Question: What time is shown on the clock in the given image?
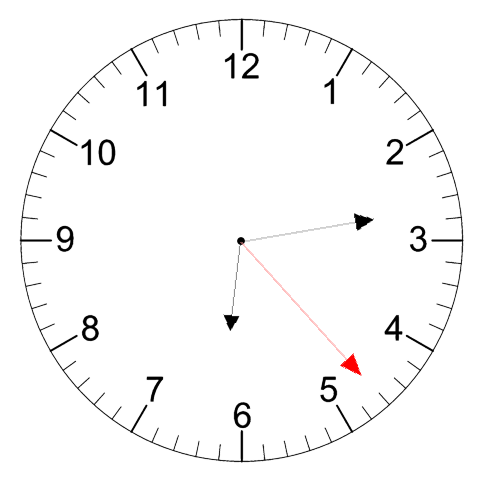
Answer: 06:13:23